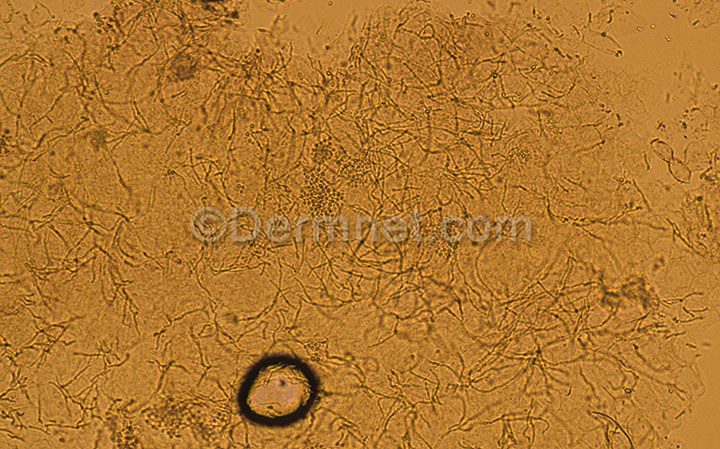
Disease: Tinea Ringworm Candidiasis and other Fungal Infections